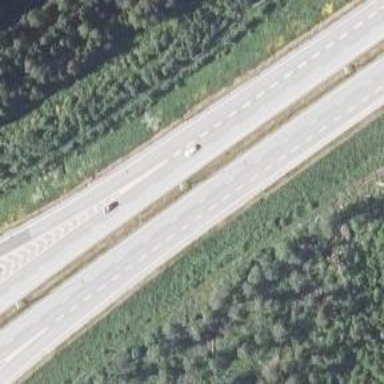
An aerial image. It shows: Motorway junction.